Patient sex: M
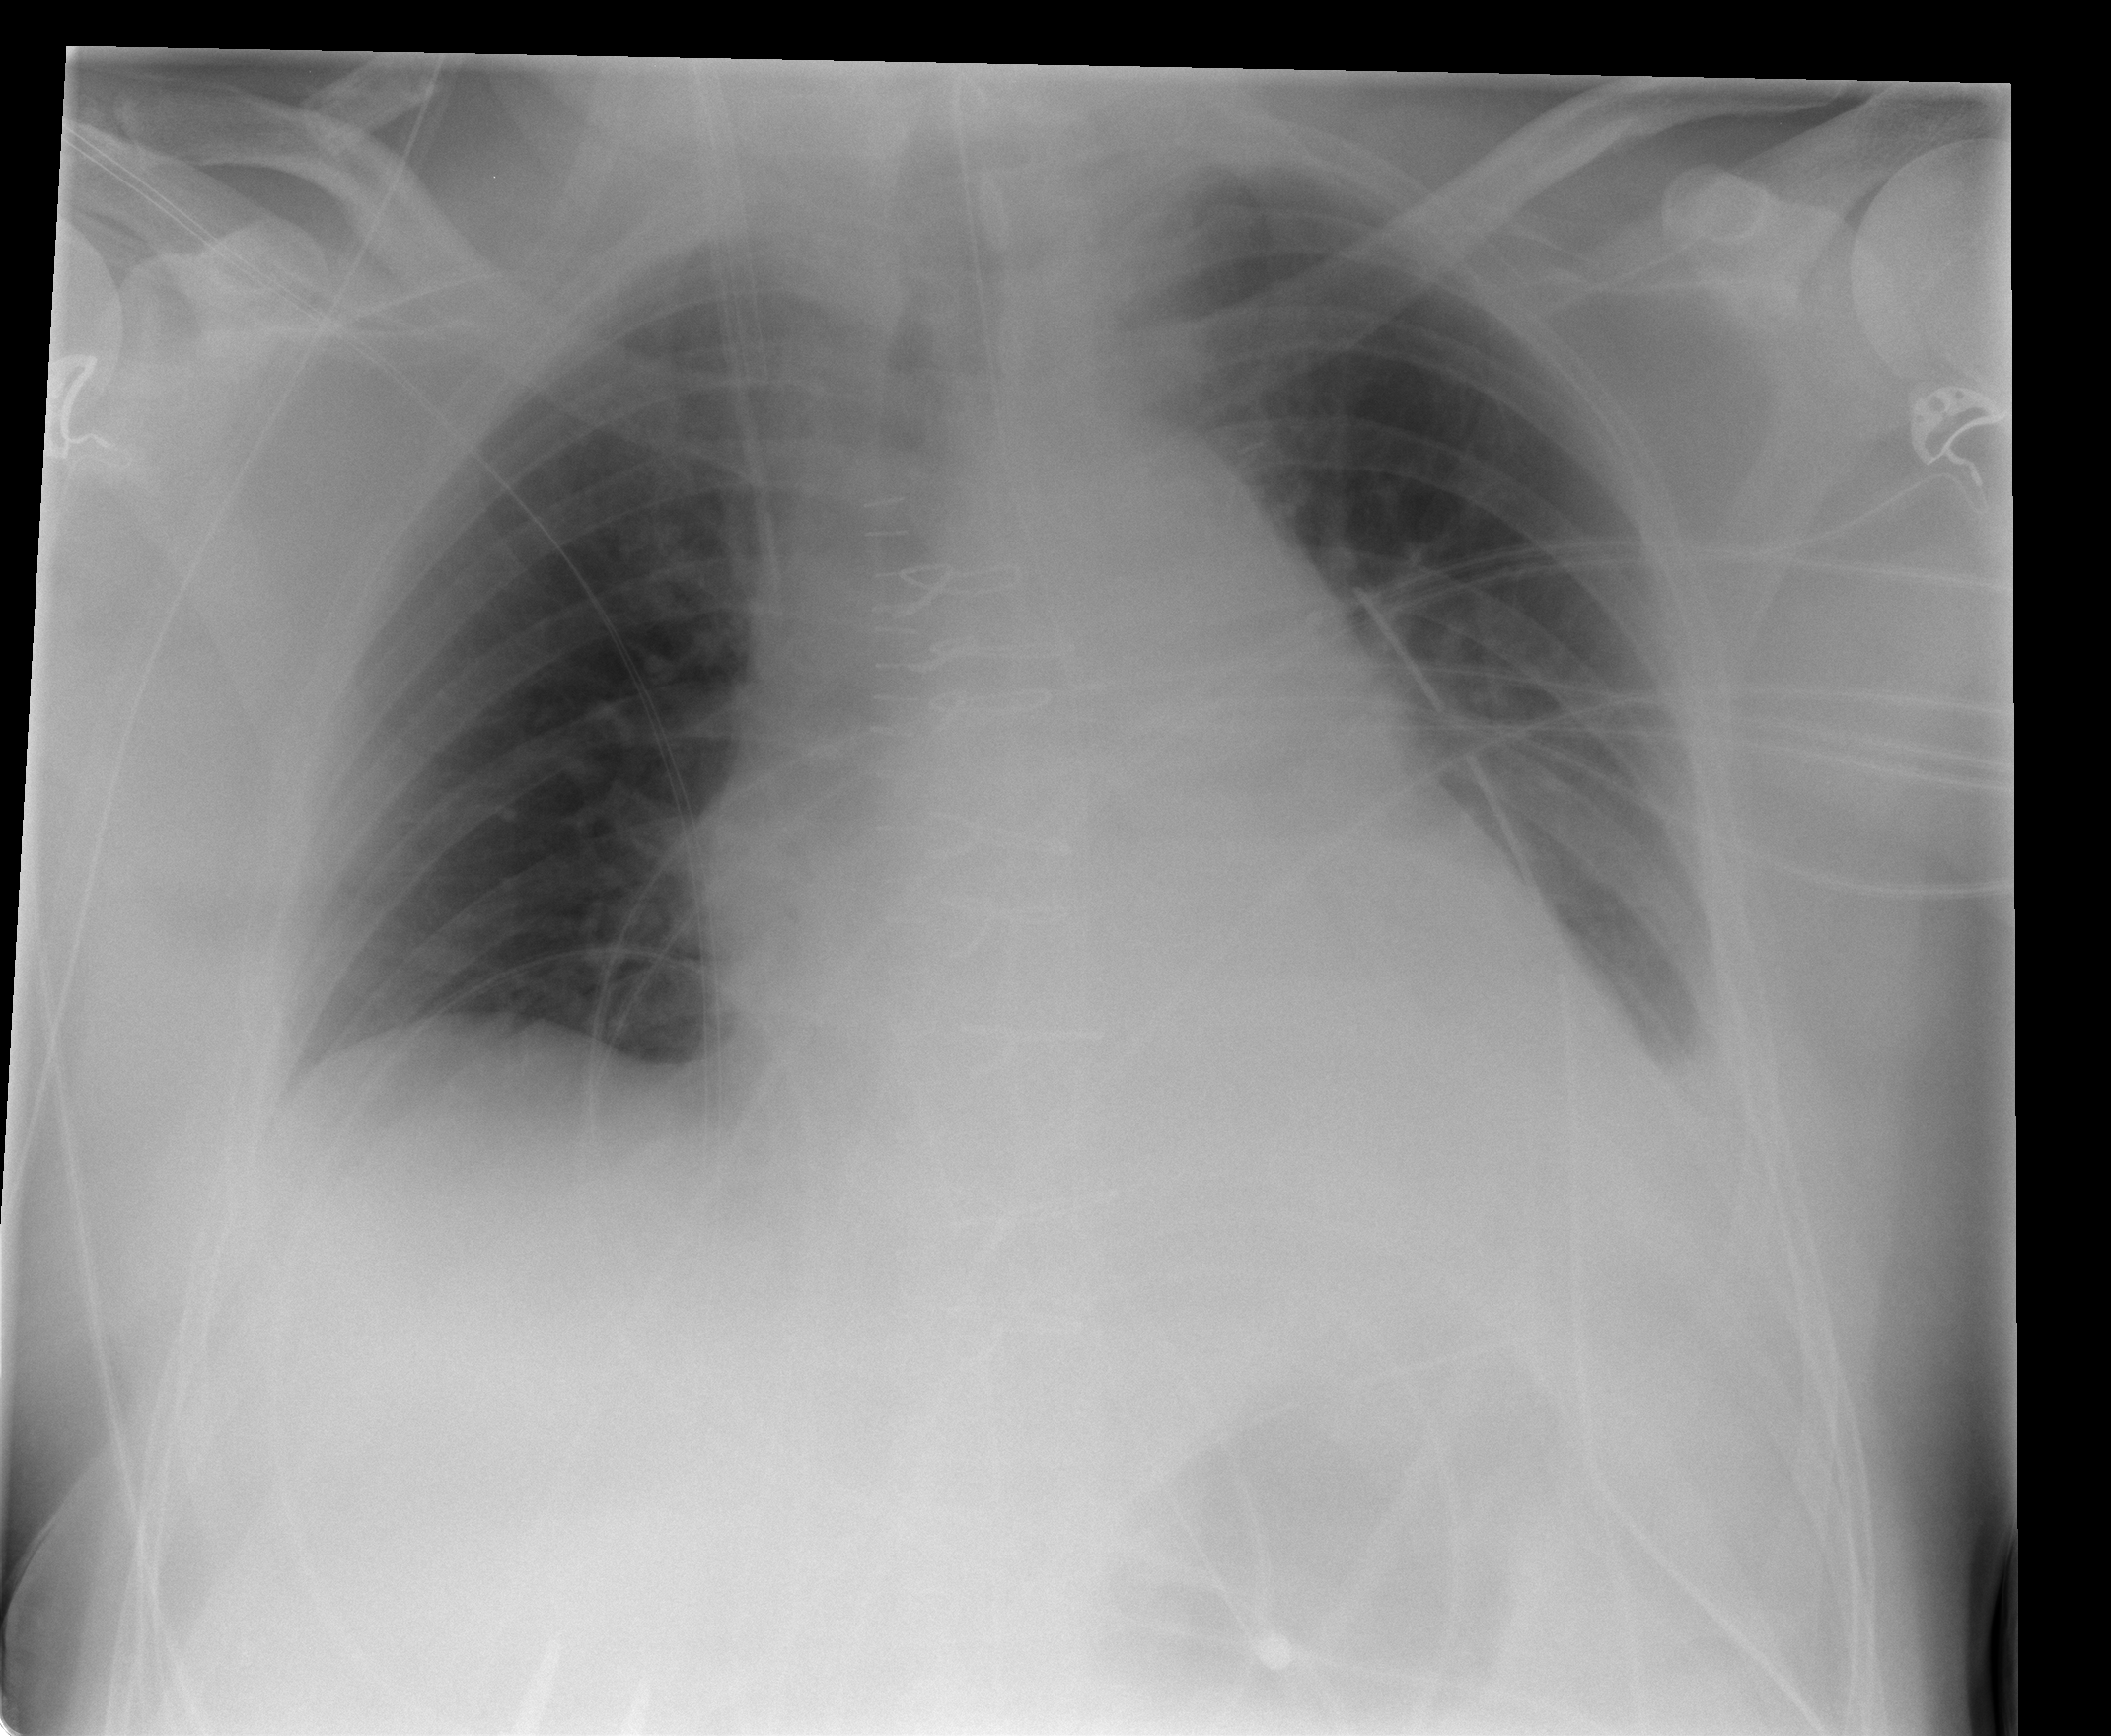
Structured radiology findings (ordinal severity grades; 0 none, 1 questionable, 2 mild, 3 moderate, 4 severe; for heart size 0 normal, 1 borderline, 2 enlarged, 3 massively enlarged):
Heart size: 2
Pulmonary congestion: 0
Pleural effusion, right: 0
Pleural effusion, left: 2
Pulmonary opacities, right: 0
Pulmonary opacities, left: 0
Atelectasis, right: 0
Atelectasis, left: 0